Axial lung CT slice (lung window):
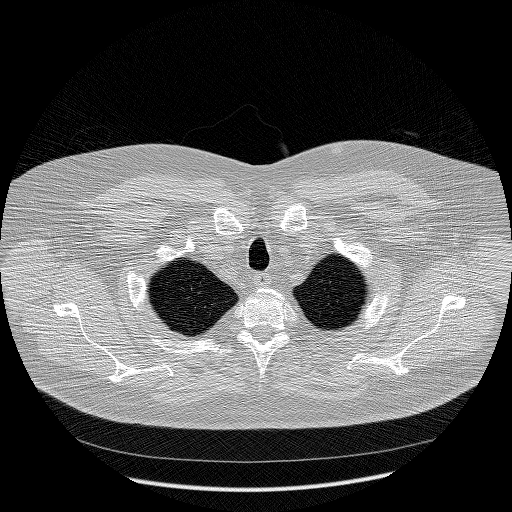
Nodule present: no